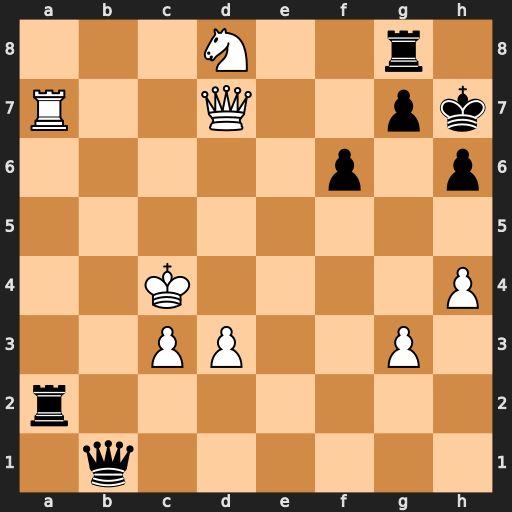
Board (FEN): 3N2r1/R2Q2pk/5p1p/8/2K4P/2PP2P1/r7/1q6
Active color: w
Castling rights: -
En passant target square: -
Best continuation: Qf5+ Kh8 Nf7#